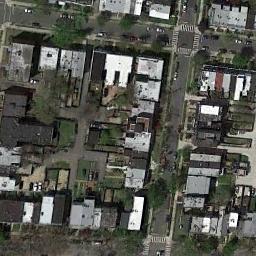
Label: dense_residential